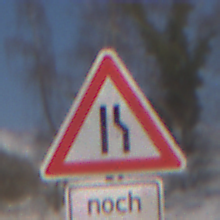
Verkehrszeichen: EinseitigVerengteFahrbahnRechts
Zusatzzeichen unten: LaengeEinerStrecke4
Umgebung: Outdoor, Nature
Tageszeit: MorningAfternoon
Wetter: PartlyCloudy
Licht: Natural
Jahreszeit: Winter
Kontrast: HighContrast